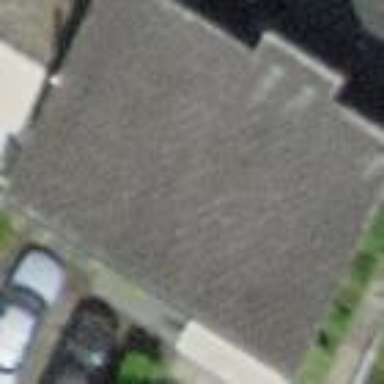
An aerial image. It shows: Saltbox-shaped roof distinguishes these apartments.